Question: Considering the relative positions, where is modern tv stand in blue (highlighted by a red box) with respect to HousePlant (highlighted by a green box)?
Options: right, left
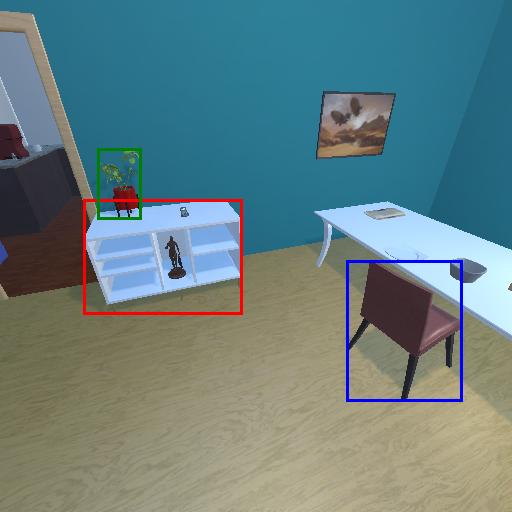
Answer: right